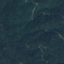
Label: Forest